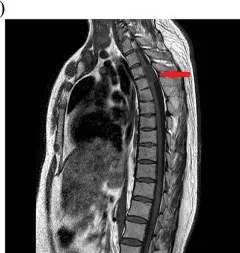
(b) T1 image of a sagittal plain MRI scan. On the third to the fourth thoracic vertebral plane, a cystic mass that is T1 isointense or slightly hypointense is visible.
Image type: radiology (mri)